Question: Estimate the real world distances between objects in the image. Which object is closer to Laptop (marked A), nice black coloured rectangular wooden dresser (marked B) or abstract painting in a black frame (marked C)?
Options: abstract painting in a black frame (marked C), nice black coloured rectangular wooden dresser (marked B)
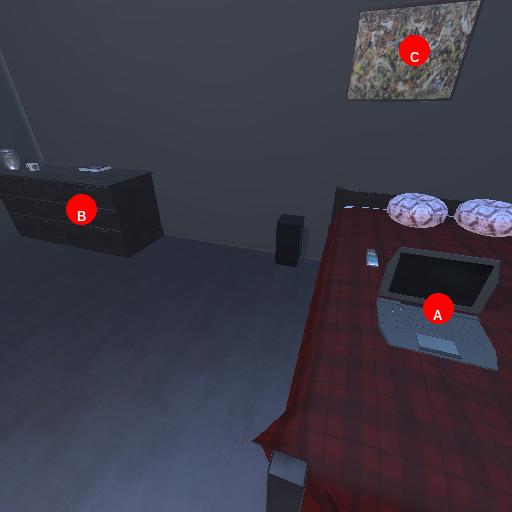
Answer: abstract painting in a black frame (marked C)